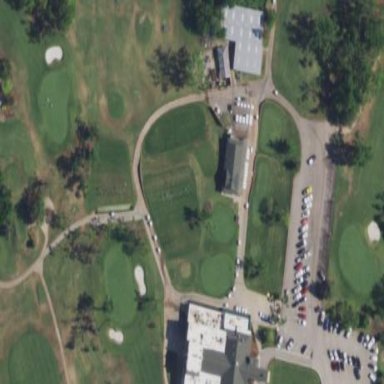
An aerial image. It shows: Practice golf area with grass landuse.